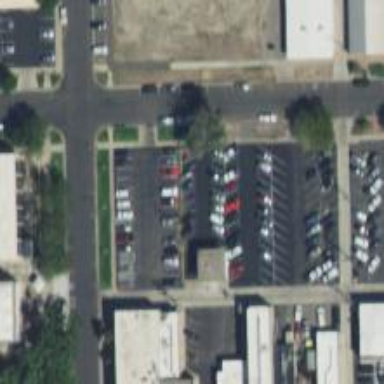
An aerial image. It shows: Parking space.